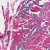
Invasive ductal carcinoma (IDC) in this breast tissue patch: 0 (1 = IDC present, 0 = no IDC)